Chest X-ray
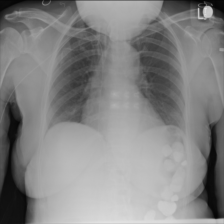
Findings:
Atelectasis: negative
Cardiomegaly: negative
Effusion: negative
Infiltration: negative
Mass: negative
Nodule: negative
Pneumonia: negative
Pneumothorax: negative
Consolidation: negative
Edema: negative
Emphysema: negative
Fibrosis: negative
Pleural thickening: negative
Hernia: negative